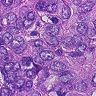
Metastatic tissue present: yes